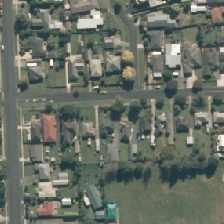
Land cover: urban_build_up